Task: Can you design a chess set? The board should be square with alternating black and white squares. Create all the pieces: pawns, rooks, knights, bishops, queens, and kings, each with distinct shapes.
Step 1683:
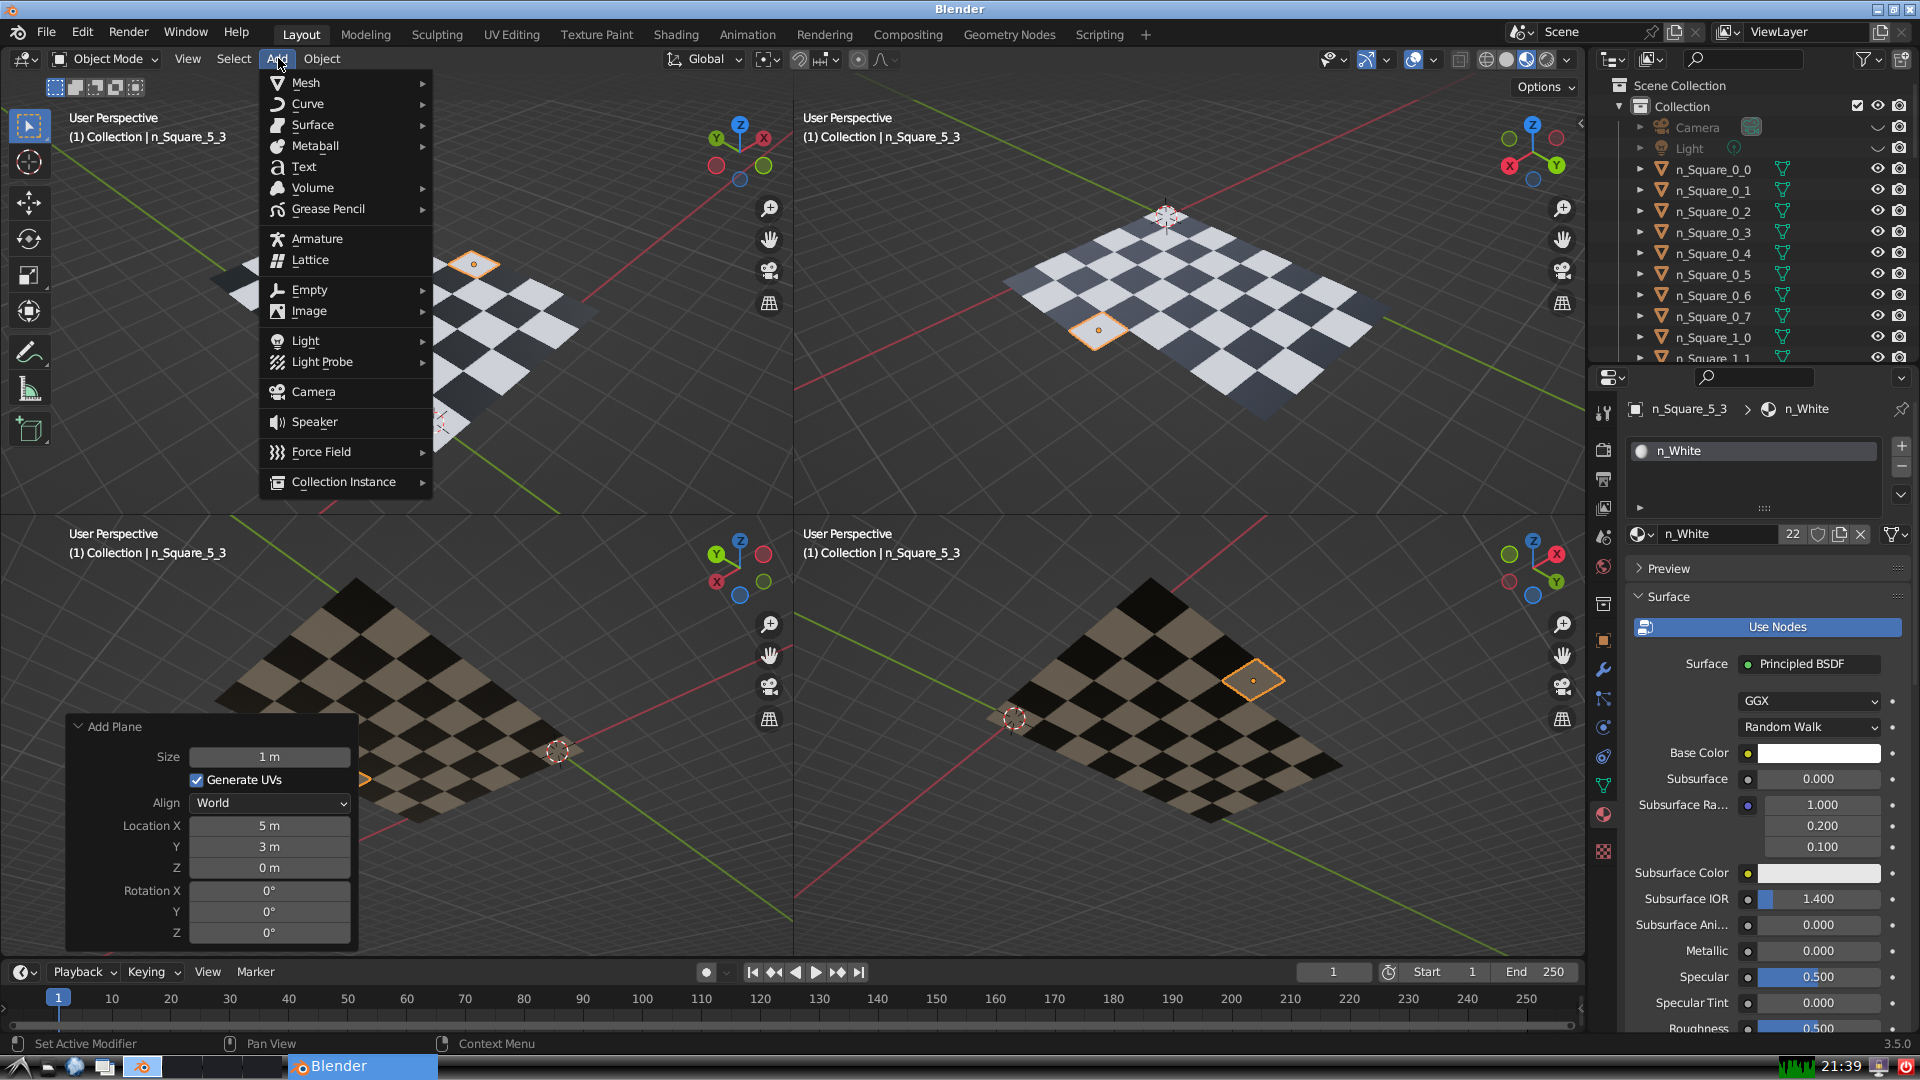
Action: {"mouse_move": [304, 82]}